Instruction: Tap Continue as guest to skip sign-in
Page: checkout
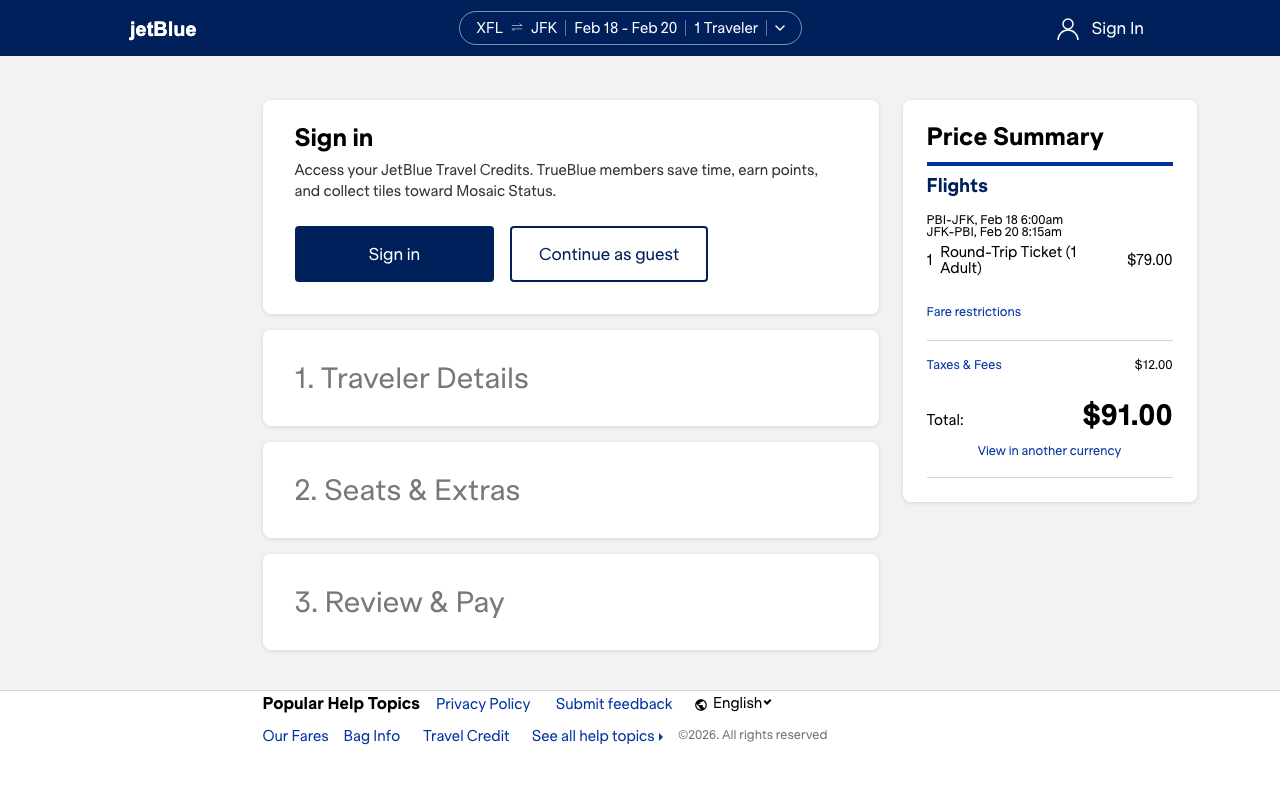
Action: click